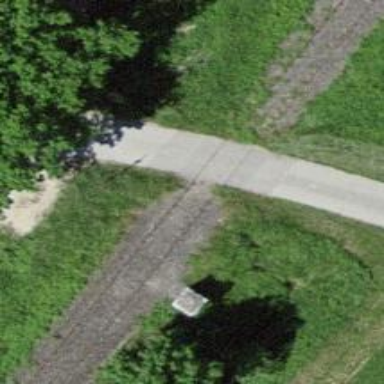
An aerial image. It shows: Concrete track with grade 1 tracktype.